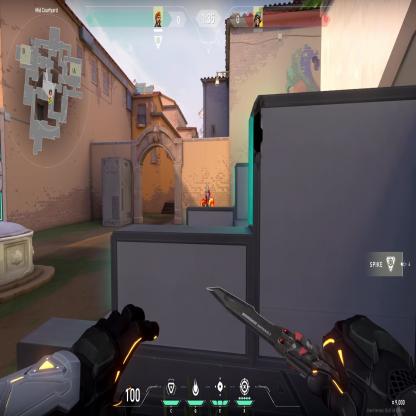
Label: enemy